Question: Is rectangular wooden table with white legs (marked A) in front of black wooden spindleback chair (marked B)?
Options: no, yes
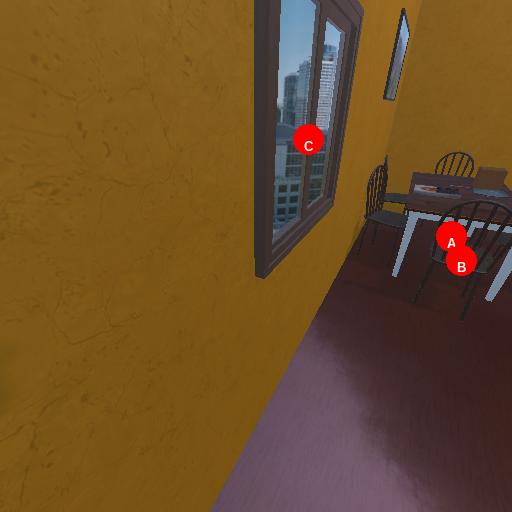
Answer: no